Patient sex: M
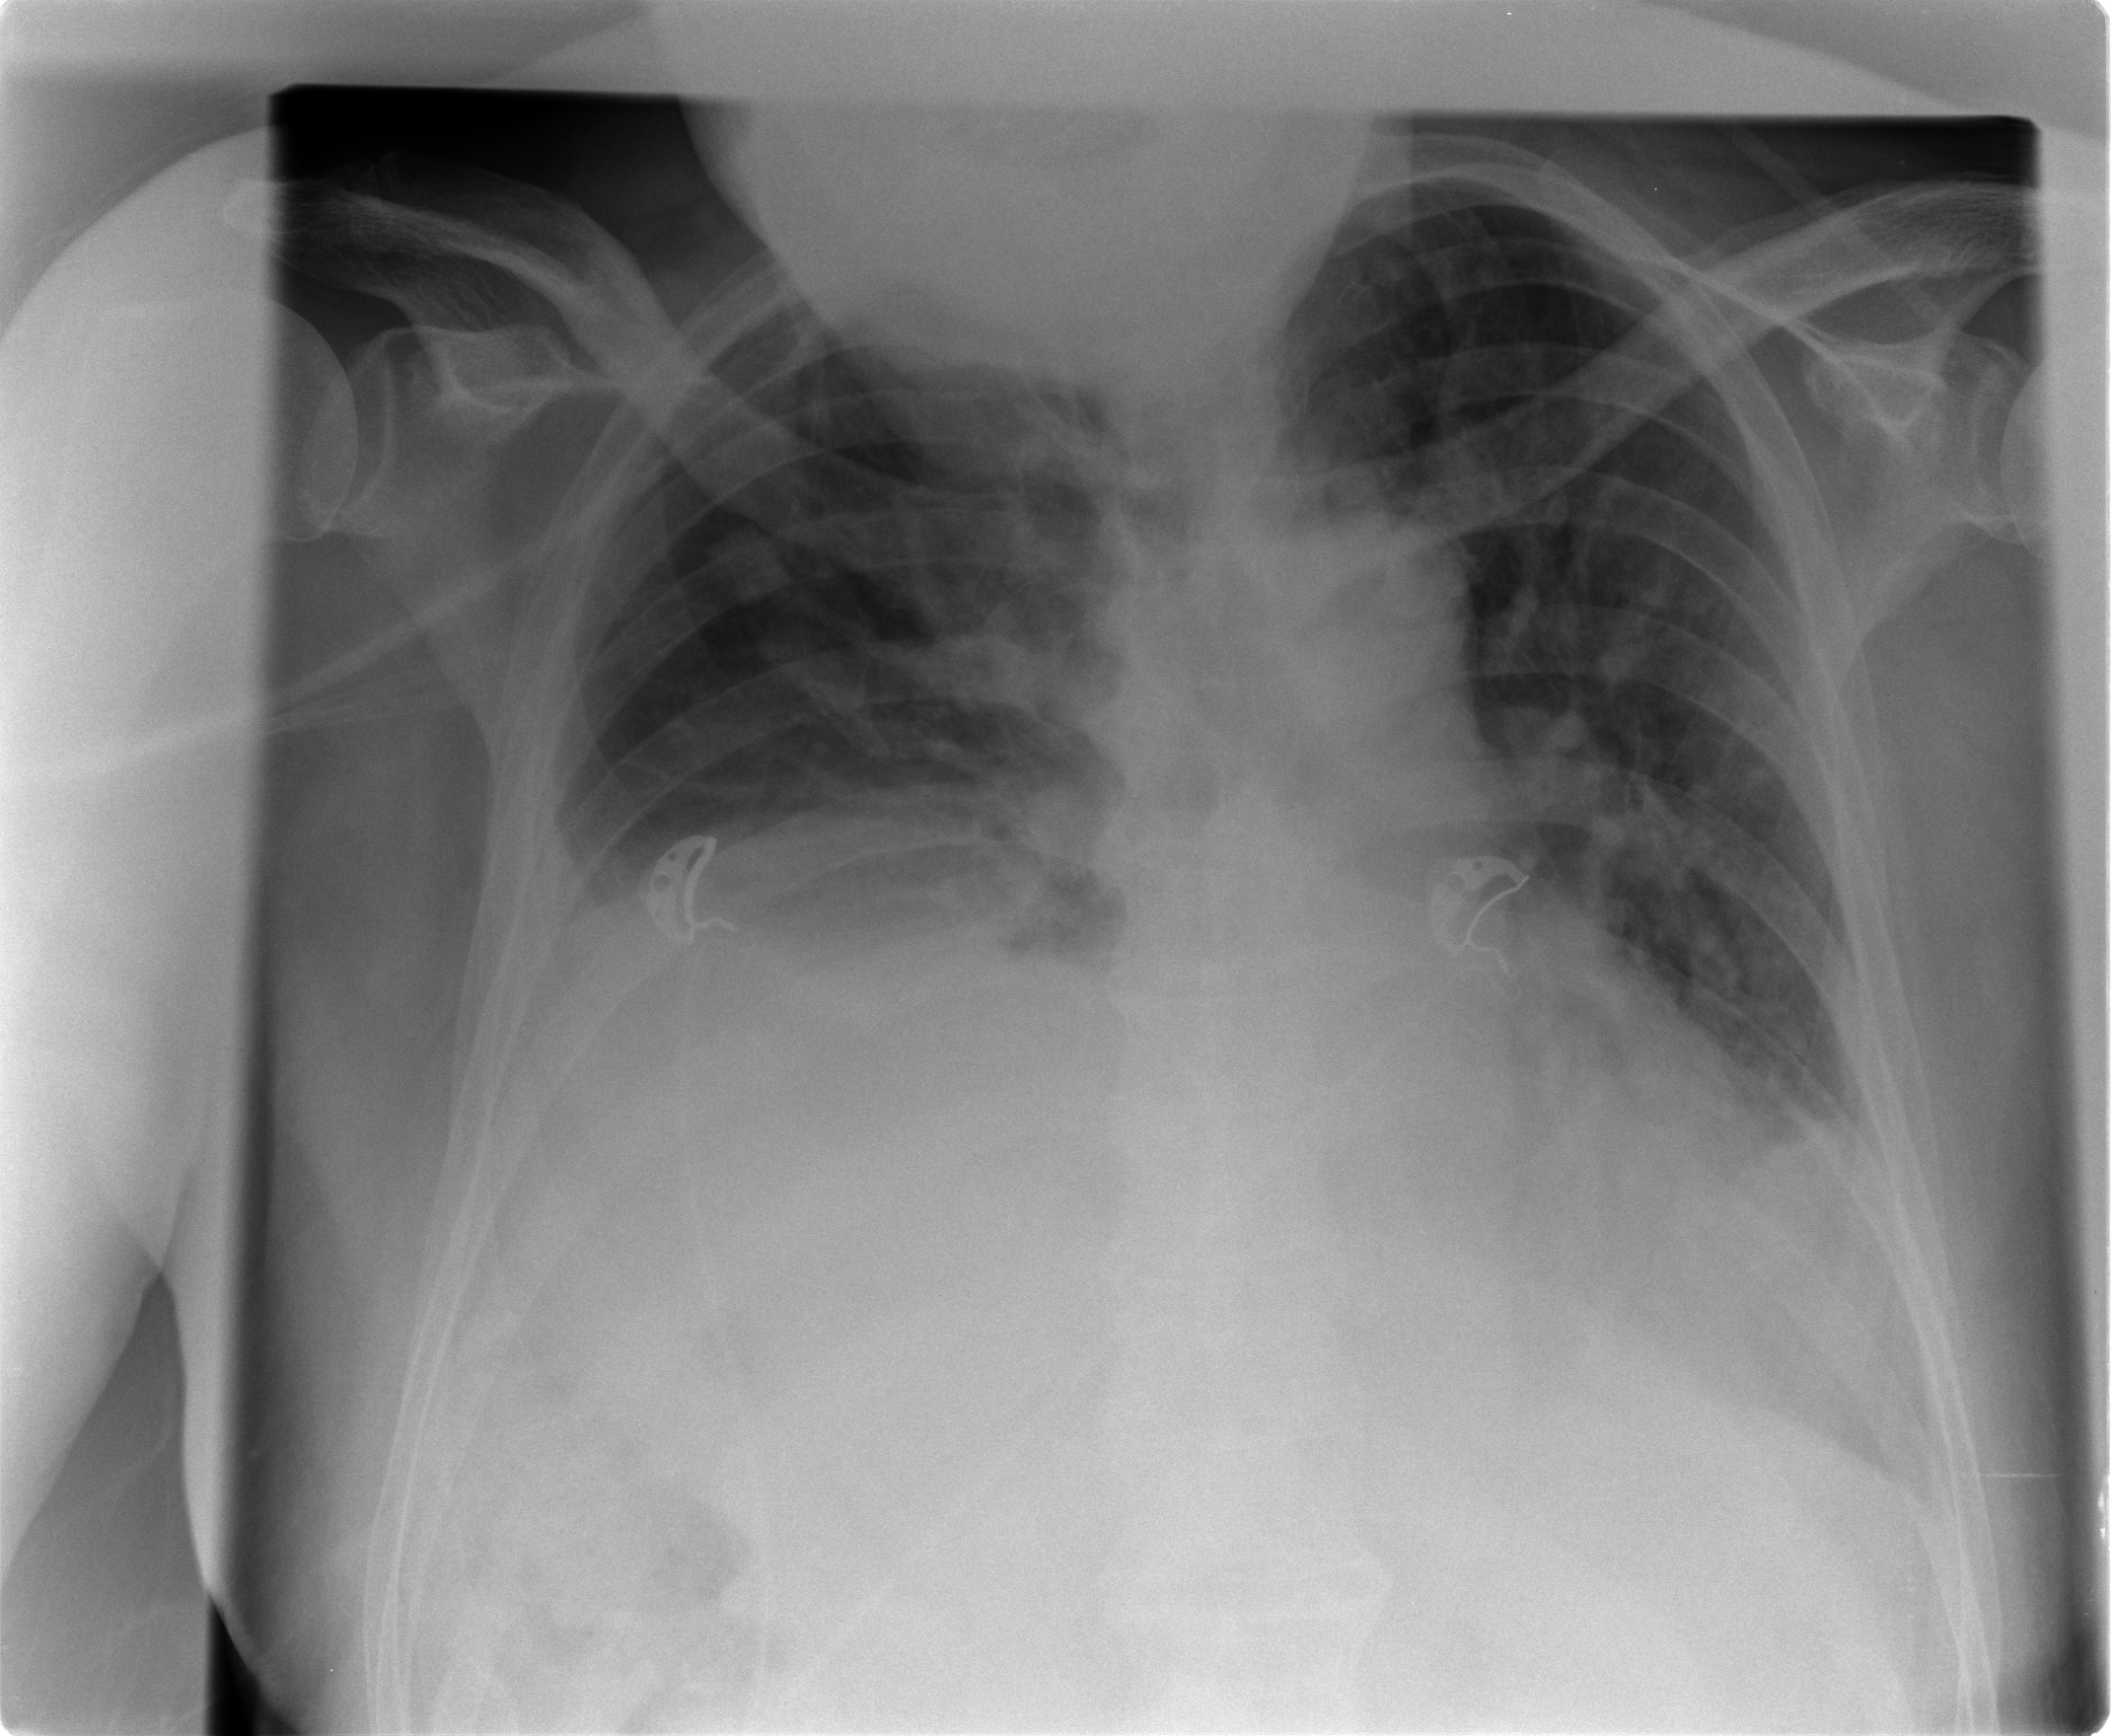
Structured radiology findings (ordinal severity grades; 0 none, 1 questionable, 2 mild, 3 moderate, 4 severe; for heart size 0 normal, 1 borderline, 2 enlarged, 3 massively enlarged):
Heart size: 1
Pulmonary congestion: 2
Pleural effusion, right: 2
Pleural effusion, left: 2
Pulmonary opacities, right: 2
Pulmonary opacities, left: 2
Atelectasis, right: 2
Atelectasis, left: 2